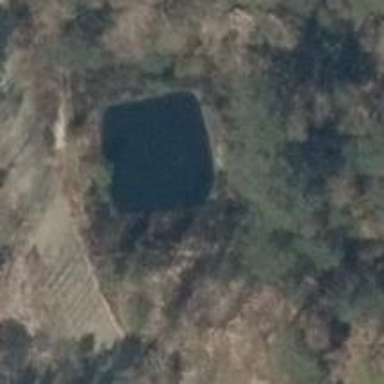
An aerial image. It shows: Emergency fire water pond.